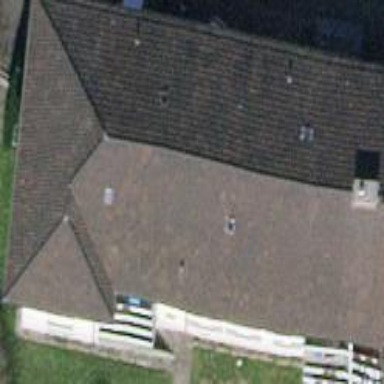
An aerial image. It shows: Apartment building with hipped roof.